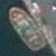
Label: civil